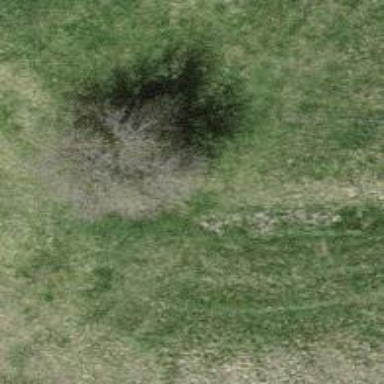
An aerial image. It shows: Beautiful tree in nature.